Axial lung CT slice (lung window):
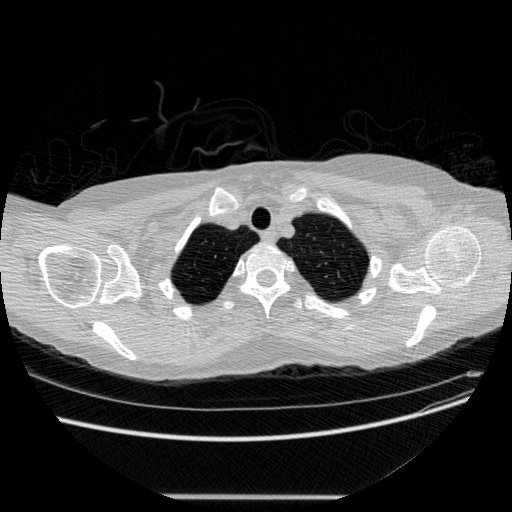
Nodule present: no